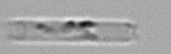
Label: Cerataulina_pelagica